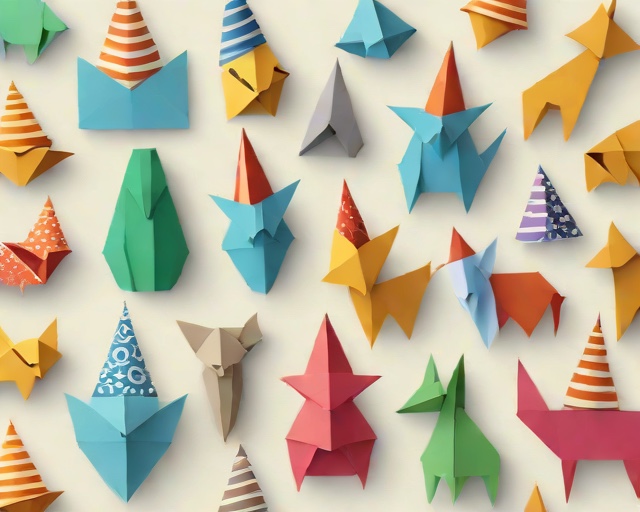
Category: Birthday